Question: Currently I have placed elements in line so all elements of 'y' will be 15 (constant) and x will be increasing constantly so elements will in line. Now I need to place elements in curve how to achieve it .
Please check this <URL>.
I need to display elements in curve something like this:

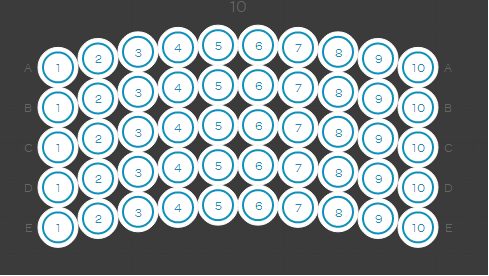
Answer: Here is what I came up with. It is fairly basic trigonometry.
We start with some configuration/setup:
'''
// The centre of the big curve the dots sit on
var curveX = 300;
var curveY = 800;
// The radius of the big curve
var curveRadius = 400;
// The radius of the dots
var dotRadius = 20;
var numDotsPerRow = 10;
var numRows = 5;
'''
We have to step along the circumference of the "big curve". So the first calculation is the angle between the dots.
'''
// The step in big-curve angle between the dots
var stepAngle = Math.asin(dotRadius / curveRadius) * 2;
'''
We will centre each row of dots and use symmetry to draw two dots (left side and right side) each time through the loop. So each row starts at half the step angle either side of centre.
'''
// Centre dots on each row start half this angle on either side of centre
var startAngle = stepAngle / 2;
'''
There is a loop for each row of dots
'''
var svg = document.getElementById("mysvg");
for (var j=0; j<numRows; j++)
{
var currentAngle = stepAngle / 2;
'''
And the inner loop for the dots on the row
'''
for (var i=0; i<(numDotsPerRow/2); i++)
{
// The centre of the dot relative to the curve centre
var dx = curveRadius * Math.sin(currentAngle);
var dy = curveRadius * Math.cos(currentAngle);
// Add dots to each side/half of curve
makeDot(mysvg, curveX-dx, curveY-dy, dotRadius);
makeDot(mysvg, curveX+dx, curveY-dy, dotRadius);
currentAngle += stepAngle;
}
'''
After each row is done, we step upwards by the diameter of a dot and draw another row.
'''
// Step the centre of the curve up by the diameter of a dot
curveY -= dotRadius * 2;
}
'''
<URL>